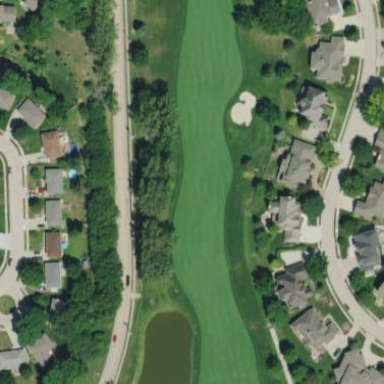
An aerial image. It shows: Grassy area designated as golf fairway.